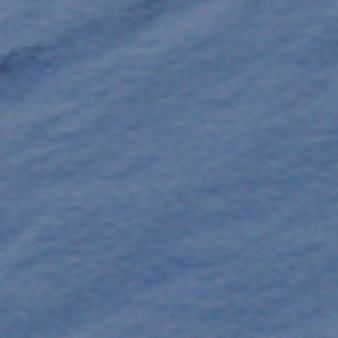
Label: other